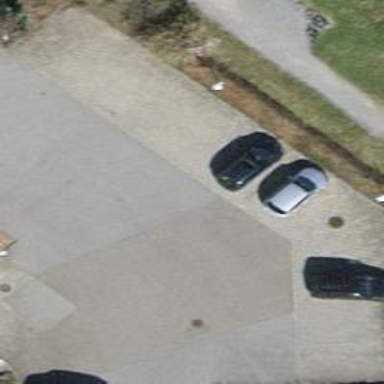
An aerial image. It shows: Parking area.